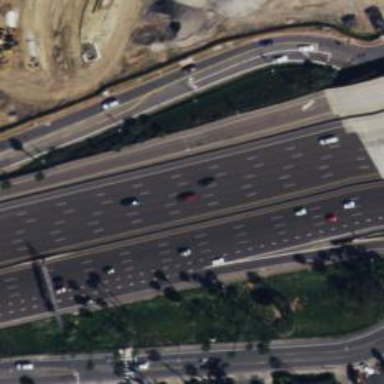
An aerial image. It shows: Motorway link.